The image is the raw time-domain waveform of a rolling-element bearing's vibration signal. What is the most likely bearing condition (normal, inner_race, outer_race, ball)?
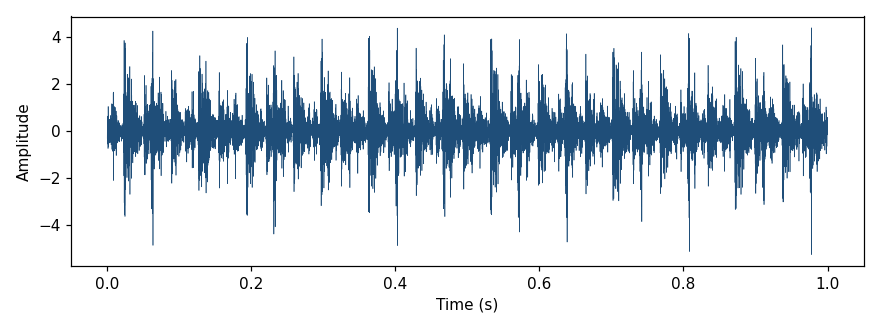
Answer: outer_race